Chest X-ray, PA view. Patient: 32 years old, sex M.
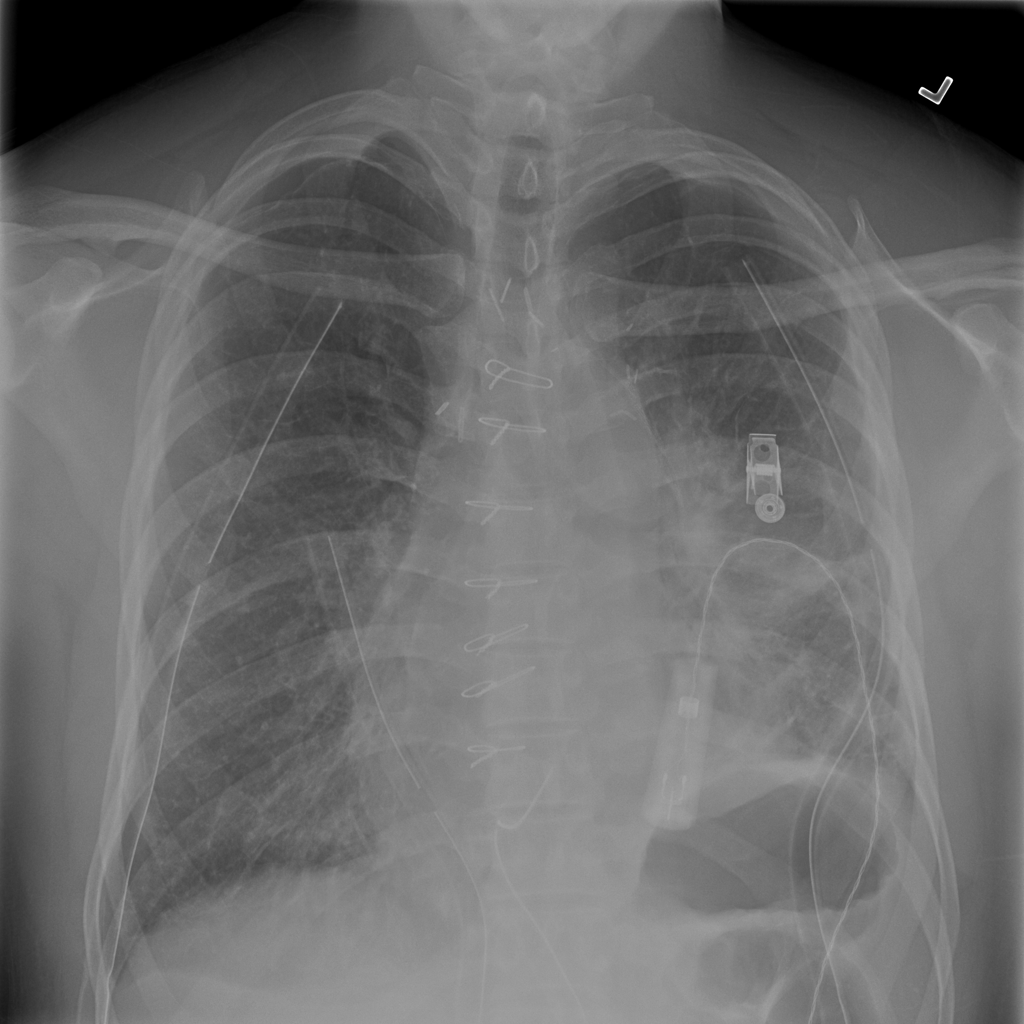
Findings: No Finding